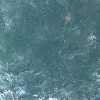
Label: land